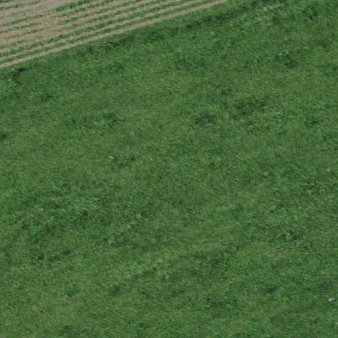
Label: other